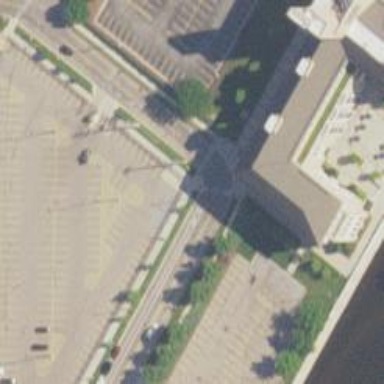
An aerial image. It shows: Footway crossing with uncontrolled zebra markings.